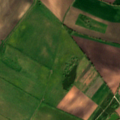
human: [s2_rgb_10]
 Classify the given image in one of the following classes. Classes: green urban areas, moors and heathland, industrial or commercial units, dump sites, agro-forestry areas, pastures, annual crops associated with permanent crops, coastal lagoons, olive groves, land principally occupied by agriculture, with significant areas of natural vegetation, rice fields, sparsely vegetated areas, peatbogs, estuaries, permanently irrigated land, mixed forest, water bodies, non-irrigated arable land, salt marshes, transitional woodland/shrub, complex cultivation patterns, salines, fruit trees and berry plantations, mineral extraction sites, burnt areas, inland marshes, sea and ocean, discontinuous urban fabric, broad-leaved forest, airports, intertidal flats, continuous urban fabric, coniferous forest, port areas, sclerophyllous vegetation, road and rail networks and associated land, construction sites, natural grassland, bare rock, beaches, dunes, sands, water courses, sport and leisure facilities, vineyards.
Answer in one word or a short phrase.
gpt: non-irrigated arable land, land principally occupied by agriculture, with significant areas of natural vegetation